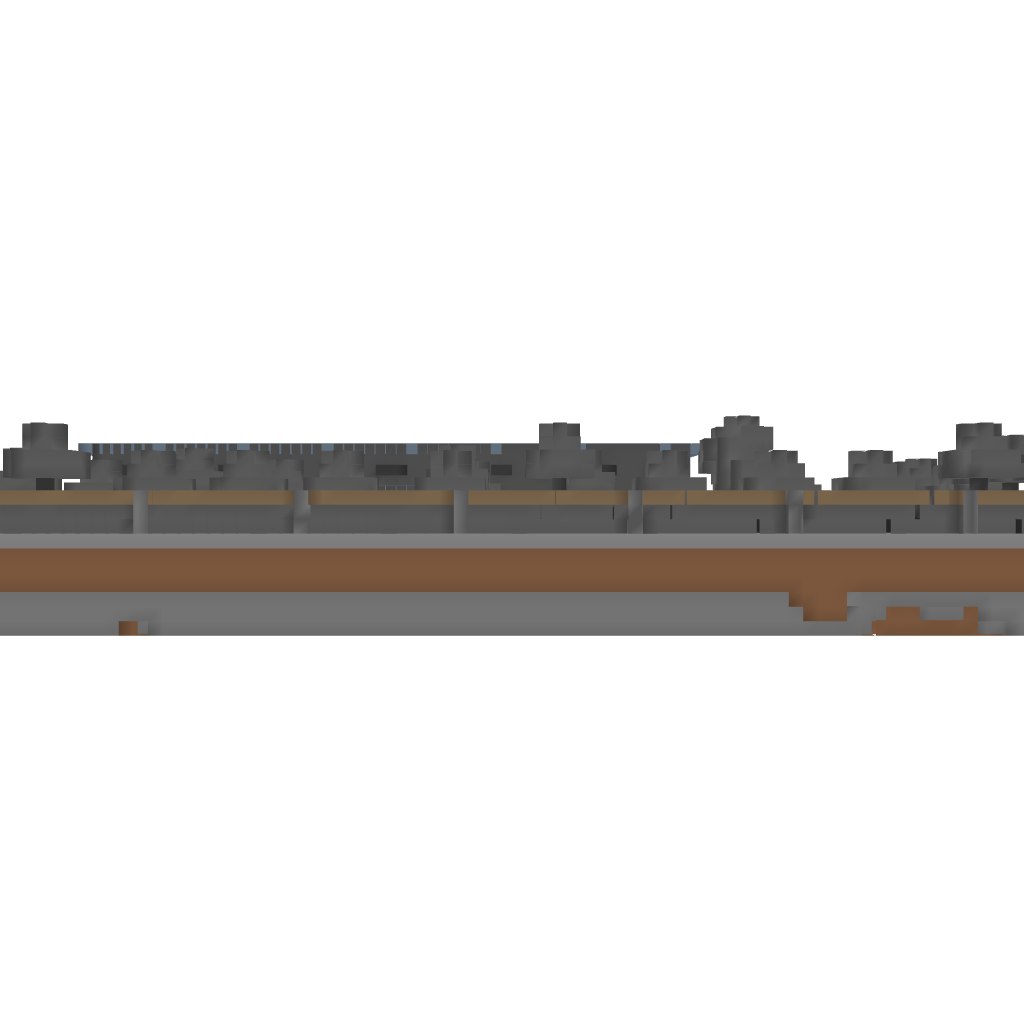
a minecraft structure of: The Prison